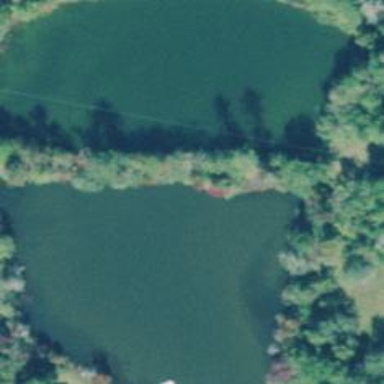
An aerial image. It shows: Reservoir of water.